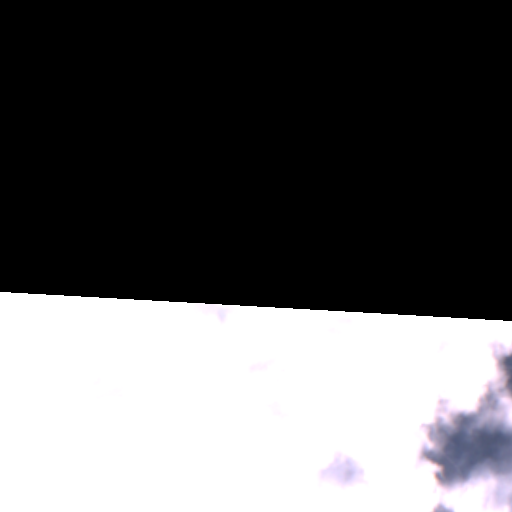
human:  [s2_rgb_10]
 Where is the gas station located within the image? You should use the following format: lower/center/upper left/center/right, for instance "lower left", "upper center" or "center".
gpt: The gas station is located in the upper right of the image.
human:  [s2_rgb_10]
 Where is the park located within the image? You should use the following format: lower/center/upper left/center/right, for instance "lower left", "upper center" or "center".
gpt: The park is located in the lower right of the image.
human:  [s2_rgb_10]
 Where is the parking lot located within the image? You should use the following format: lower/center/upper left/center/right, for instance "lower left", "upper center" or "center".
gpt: The parking lot is located in the upper right of the image.
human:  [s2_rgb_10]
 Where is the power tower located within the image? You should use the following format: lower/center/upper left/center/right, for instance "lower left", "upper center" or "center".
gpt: There is no power tower in the image.